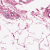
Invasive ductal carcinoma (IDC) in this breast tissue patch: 0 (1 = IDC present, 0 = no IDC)